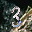
Label: 3